Question: I need a range slider just like below site has the options cut, Clarity and color has slider
<URL>

how to add range slider for color or text values like good better best
If anybody tell me how can i implement same slider in my site than its very helpful to me
Thanks
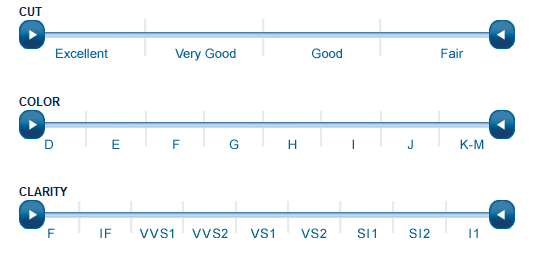
Answer: Try this out:
'''
function updateTextInput() {
var value1 = Number(document.getElementById("range").value);
var value2 = "";
if ( value1 === 0 ) {
value2 = "Blue Diamonds";
// Insert more code here for what you intend to do
}
else if ( value1 === 1 ) {
value2 = "Blue Diamonds";
// Insert more code here for what you intend to do
}
else if ( value1 === 2 ) {
value2 = "Red Diamonds";
// Insert more code here for what you intend to do
}
else if ( value1 === 3 ) {
value2 = "Black Diamonds";
// Insert more code here for what you intend to do
}
else if ( value1 === 4 ) {
value2 = "Green Diamonds";
// Insert more code here for what you intend to do
}
document.getElementById('value2').innerHTML = value2;
}
'''
'''
<form>
<input id="range" type="range" name="rangeInput" min="0" step="1" max="4" value="2" class="white" onchange="updateTextInput(this.value);" onchange="updateTextInput(this.value);" oninput="amount.value=rangeInput.value">
<input oninput="rangeInput.value=amount.value" id="box" type="text" value="0" name="amount" for="rangeInput" onkeyup="updateTextInput(this.value);" oninput="amount.value=rangeInput.value" />
</form>
<p id="value2">Red Diamonds</p>
'''